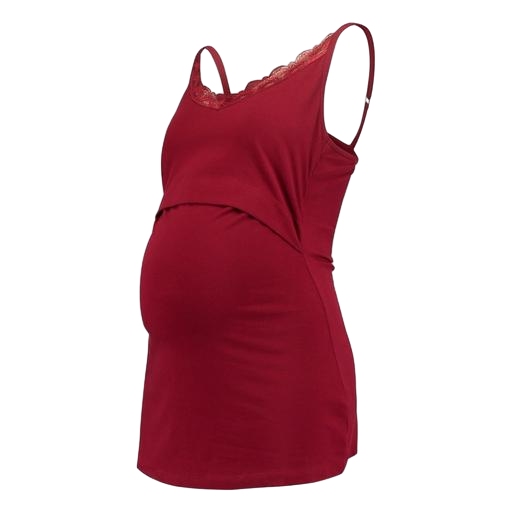
black maternity red, red claire maternity tunic, blue wesley maternity tank, white background